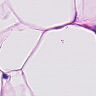
Metastatic tissue present: no